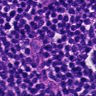
Metastatic tissue present: no